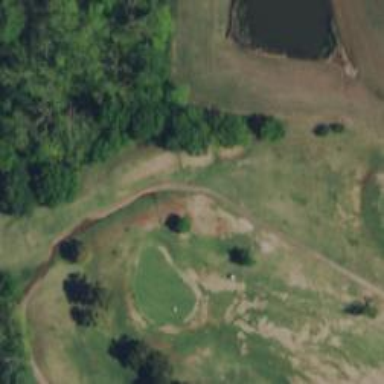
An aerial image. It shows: Path for golf carts.